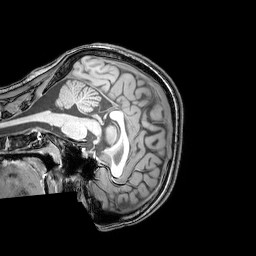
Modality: T1w
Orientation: sagittal
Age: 24
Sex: female
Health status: healthy
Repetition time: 0.081 s
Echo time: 0.037 s